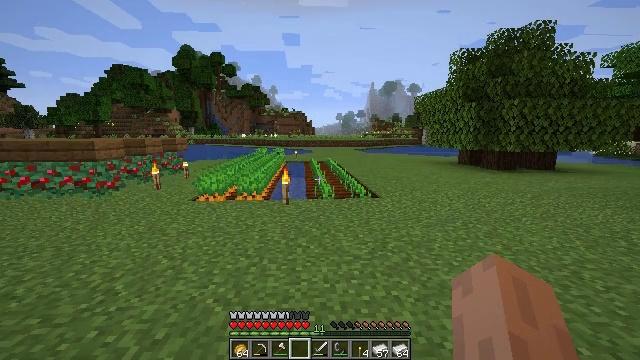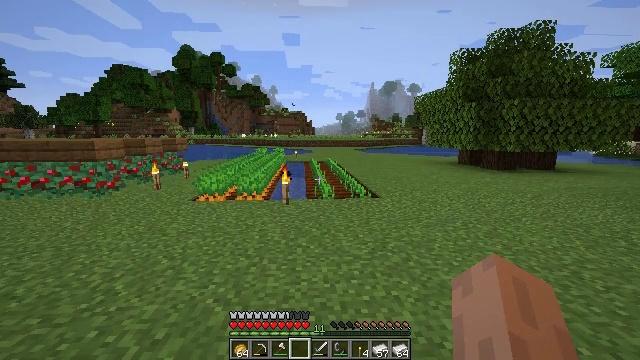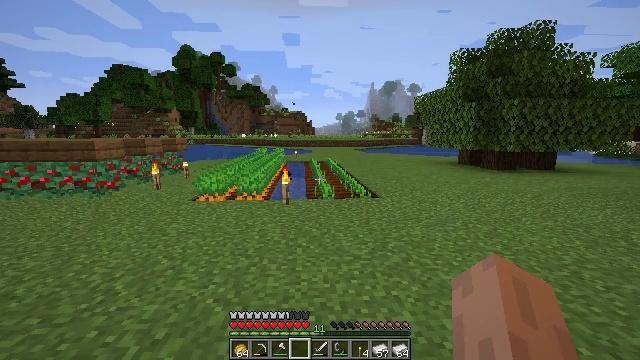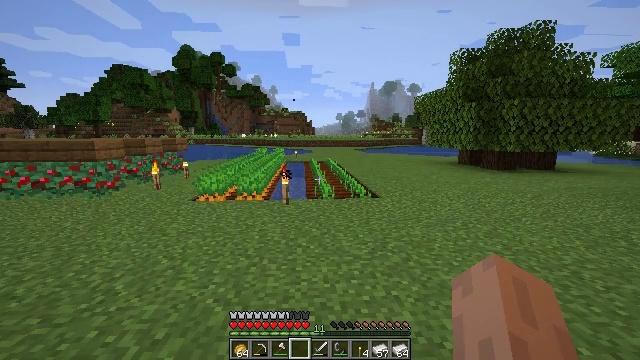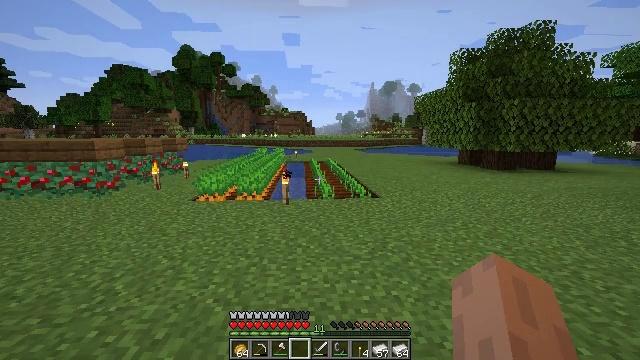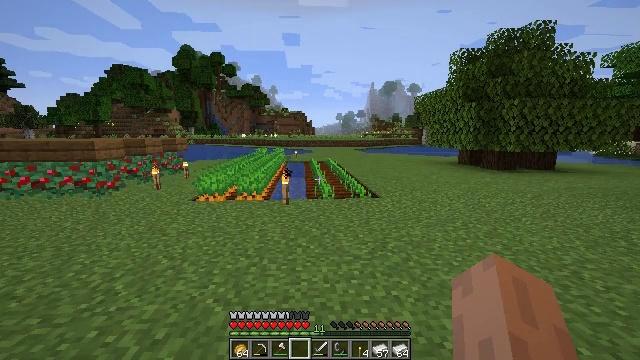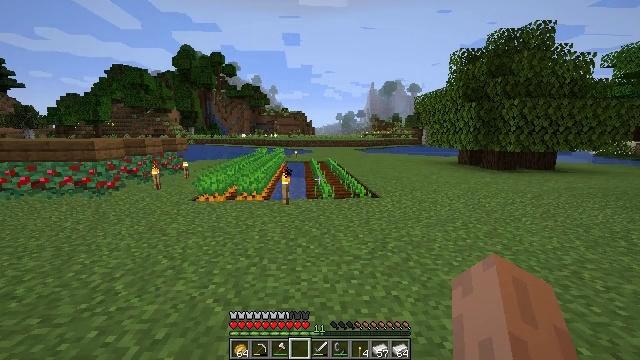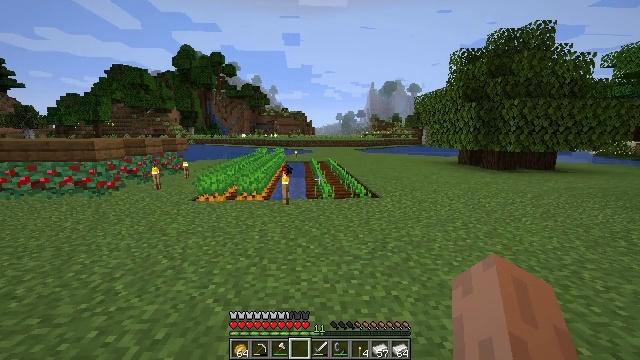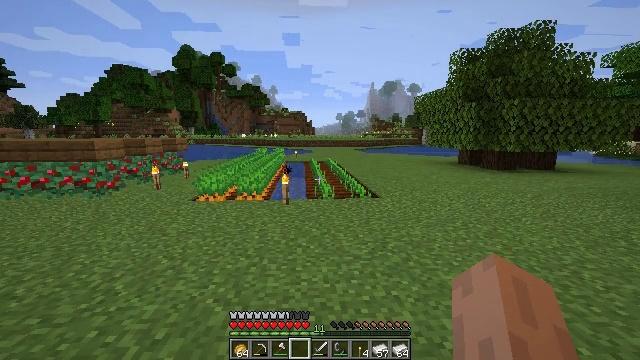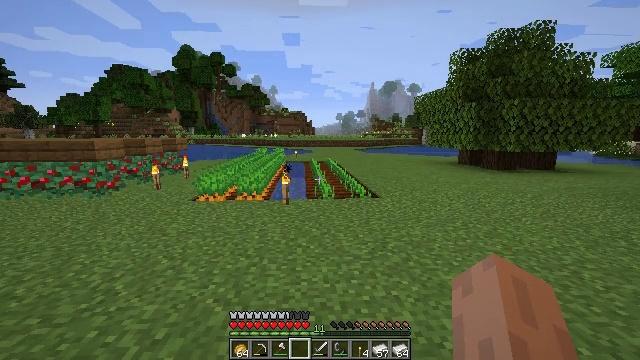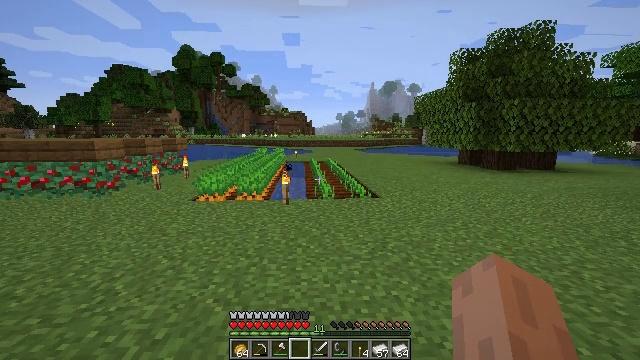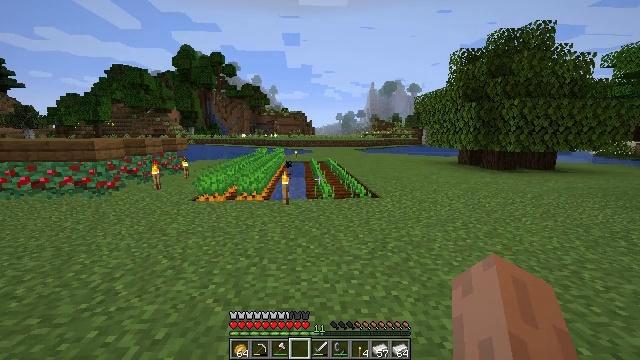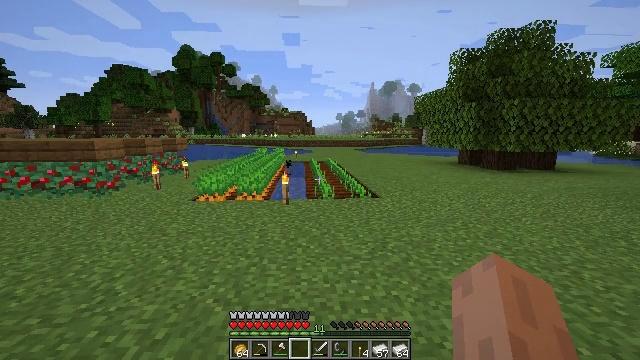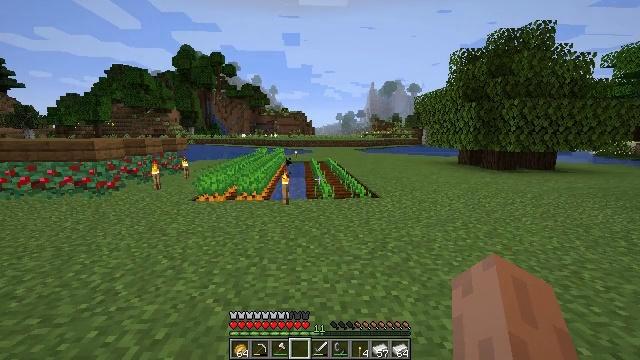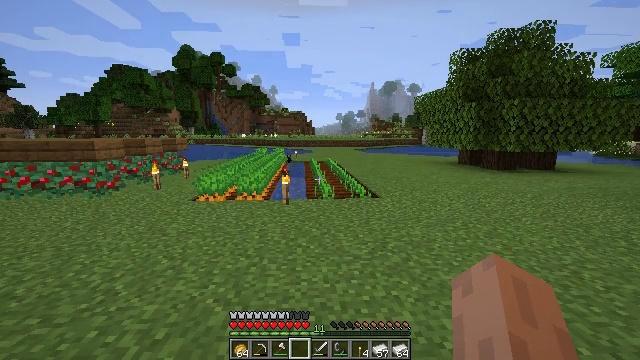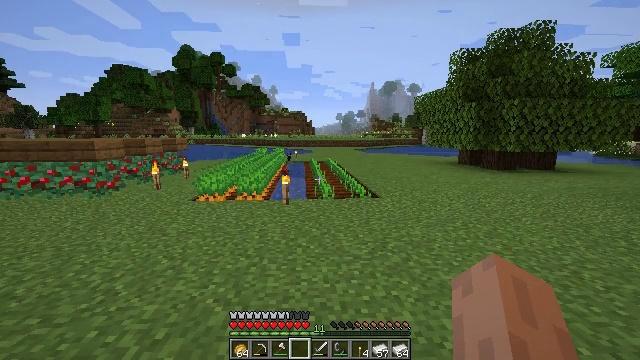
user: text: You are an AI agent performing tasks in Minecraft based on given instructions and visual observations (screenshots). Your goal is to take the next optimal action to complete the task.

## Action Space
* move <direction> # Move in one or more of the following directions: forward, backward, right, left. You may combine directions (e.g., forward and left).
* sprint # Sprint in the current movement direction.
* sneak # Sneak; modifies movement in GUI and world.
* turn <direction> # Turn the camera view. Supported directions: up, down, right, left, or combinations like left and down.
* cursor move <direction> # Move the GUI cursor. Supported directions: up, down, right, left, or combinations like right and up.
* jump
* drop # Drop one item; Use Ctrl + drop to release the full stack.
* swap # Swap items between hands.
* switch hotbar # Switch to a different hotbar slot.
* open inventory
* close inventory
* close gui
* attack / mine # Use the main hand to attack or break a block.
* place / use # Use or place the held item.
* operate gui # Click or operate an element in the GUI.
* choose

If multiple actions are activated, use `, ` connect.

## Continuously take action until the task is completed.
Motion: motion action
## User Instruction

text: Mine dirt from the ground.
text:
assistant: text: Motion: no_op
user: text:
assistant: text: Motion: no_op
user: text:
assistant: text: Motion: no_op
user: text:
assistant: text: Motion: no_op
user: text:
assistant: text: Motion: no_op
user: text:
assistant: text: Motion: no_op
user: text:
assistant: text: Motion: no_op
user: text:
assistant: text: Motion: no_op
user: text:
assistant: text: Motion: no_op
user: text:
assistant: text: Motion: no_op
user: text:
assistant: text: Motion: no_op
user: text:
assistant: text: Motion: no_op
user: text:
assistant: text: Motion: no_op
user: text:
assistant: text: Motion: no_op
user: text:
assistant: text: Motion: no_op
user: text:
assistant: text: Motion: no_op
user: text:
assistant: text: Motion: no_op
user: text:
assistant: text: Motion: no_op
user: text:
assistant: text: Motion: no_op
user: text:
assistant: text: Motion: no_op
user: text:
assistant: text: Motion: no_op
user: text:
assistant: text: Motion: no_op
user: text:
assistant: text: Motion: no_op
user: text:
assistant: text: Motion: no_op
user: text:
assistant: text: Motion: no_op
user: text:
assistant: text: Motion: no_op
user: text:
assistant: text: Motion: no_op
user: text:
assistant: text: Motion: no_op
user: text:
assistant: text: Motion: no_op
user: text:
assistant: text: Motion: no_op